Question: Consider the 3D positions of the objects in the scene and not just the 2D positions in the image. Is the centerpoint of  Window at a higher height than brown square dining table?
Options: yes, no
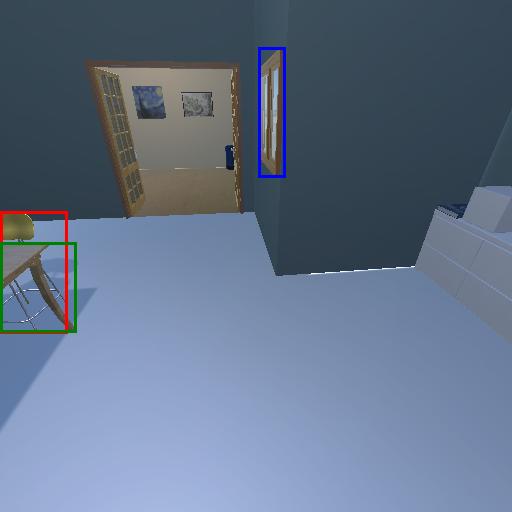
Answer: yes